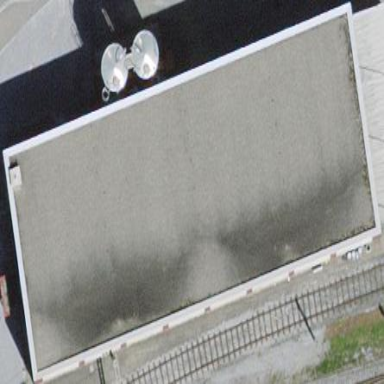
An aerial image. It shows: Industrial building with flat roof.